Question: This isn't the first time I've seen this kind of image:

It seems that each icon is pointed to programmatically by using CSS (???).
Is it called an icon set? While browsing a website I'm able to see those icons individually, but when I try to save them, they appear as a base64 encoded file and all the single images are together in the same png file. I mean, how does it work? Is there a way to split them? How are they used in a website?
Thank you!
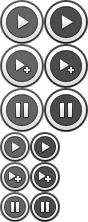
Answer: It's known as an "CSS Image Sprite".
Links with more info:
- <URL>
It's a very common method in web development. Largely, because it helps limit HTTP requests. The image is downloaded to the users cache, just once, and then shifted around to only display the parts that are needed. This is much more efficient than downloading multiple images.